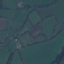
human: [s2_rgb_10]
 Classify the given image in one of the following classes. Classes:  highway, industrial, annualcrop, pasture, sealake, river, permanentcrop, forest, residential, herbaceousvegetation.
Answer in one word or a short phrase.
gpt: Pasture